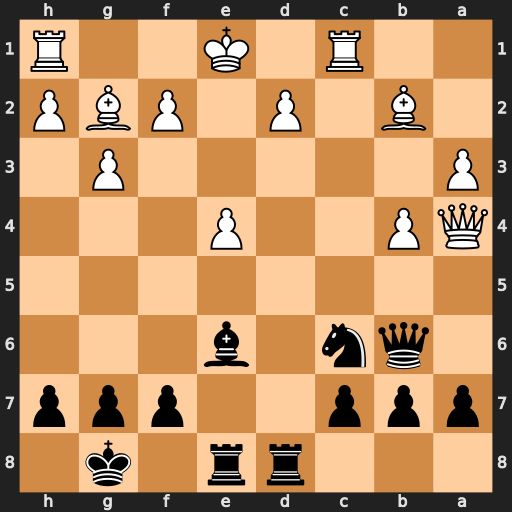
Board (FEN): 3rr1k1/ppp2ppp/1qn1b3/8/QP2P3/P5P1/1B1P1PBP/2R1K2R
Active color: b
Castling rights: K
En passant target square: -
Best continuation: Rxd2 O-O Rxb2